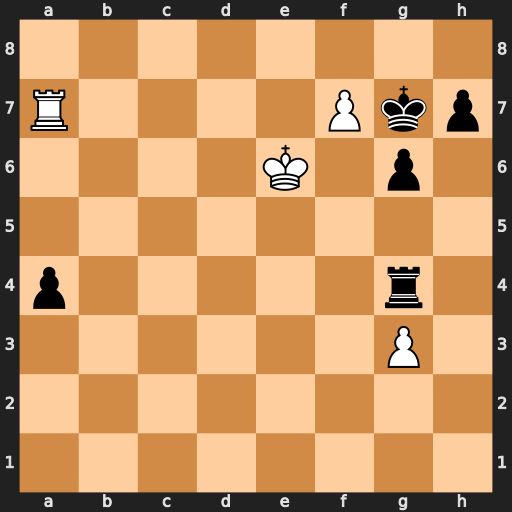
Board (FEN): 8/R4Pkp/4K1p1/8/p5r1/6P1/8/8
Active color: w
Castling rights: -
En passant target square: -
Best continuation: Ra8 Re4+ Kd5 Kxf7 Kxe4